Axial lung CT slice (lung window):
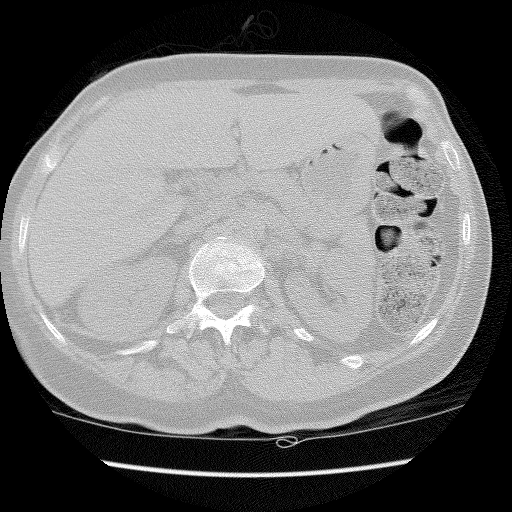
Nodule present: no